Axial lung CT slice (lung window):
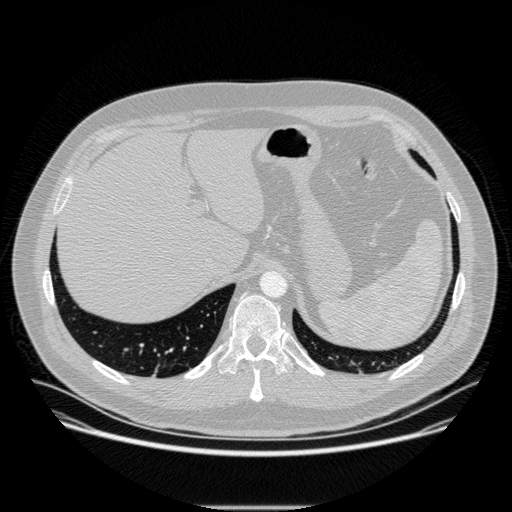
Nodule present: no